Field crop: maize
Growth stage: 1
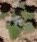
Species: chenopodium